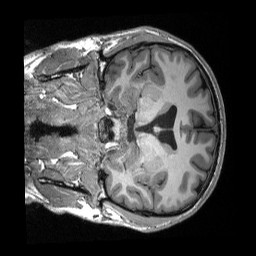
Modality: T1w
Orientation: coronal
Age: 20
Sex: male
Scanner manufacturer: siemens
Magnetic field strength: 3 T
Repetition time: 2.3 s
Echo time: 0.00308 s